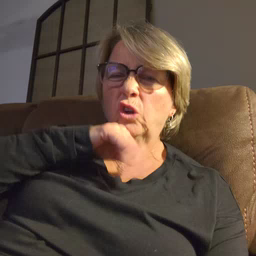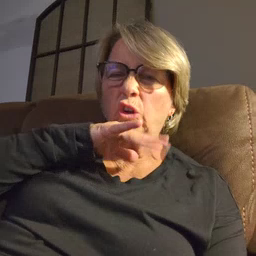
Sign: dirty